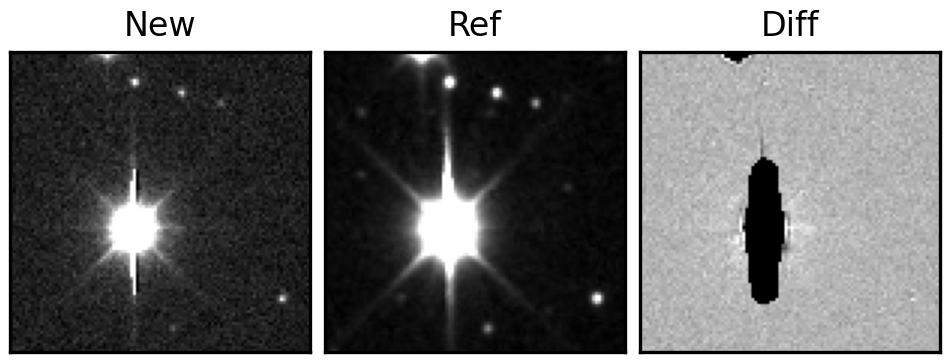
Label: bogus